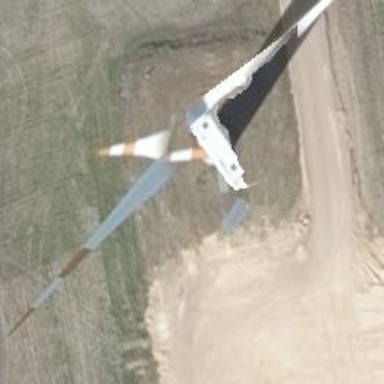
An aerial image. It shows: Wind generator powered by wind. The generator type is horizontal axis and it uses wind turbines.